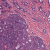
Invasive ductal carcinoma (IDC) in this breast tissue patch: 1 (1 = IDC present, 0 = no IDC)